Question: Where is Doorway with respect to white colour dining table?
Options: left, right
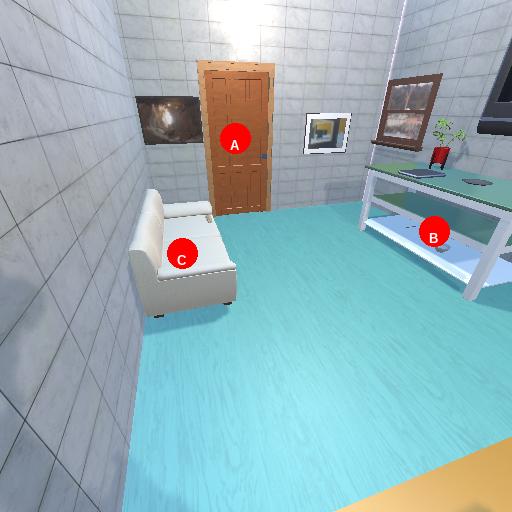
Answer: left